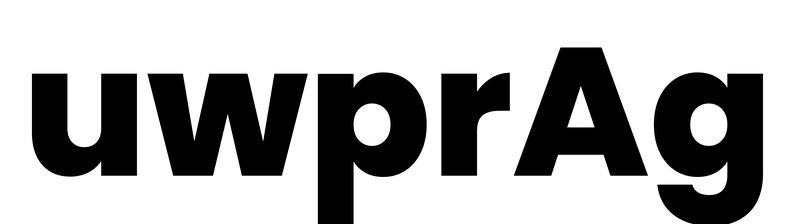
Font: Poppins-ExtraBold